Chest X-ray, PA view. Patient: 27 years old, sex M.
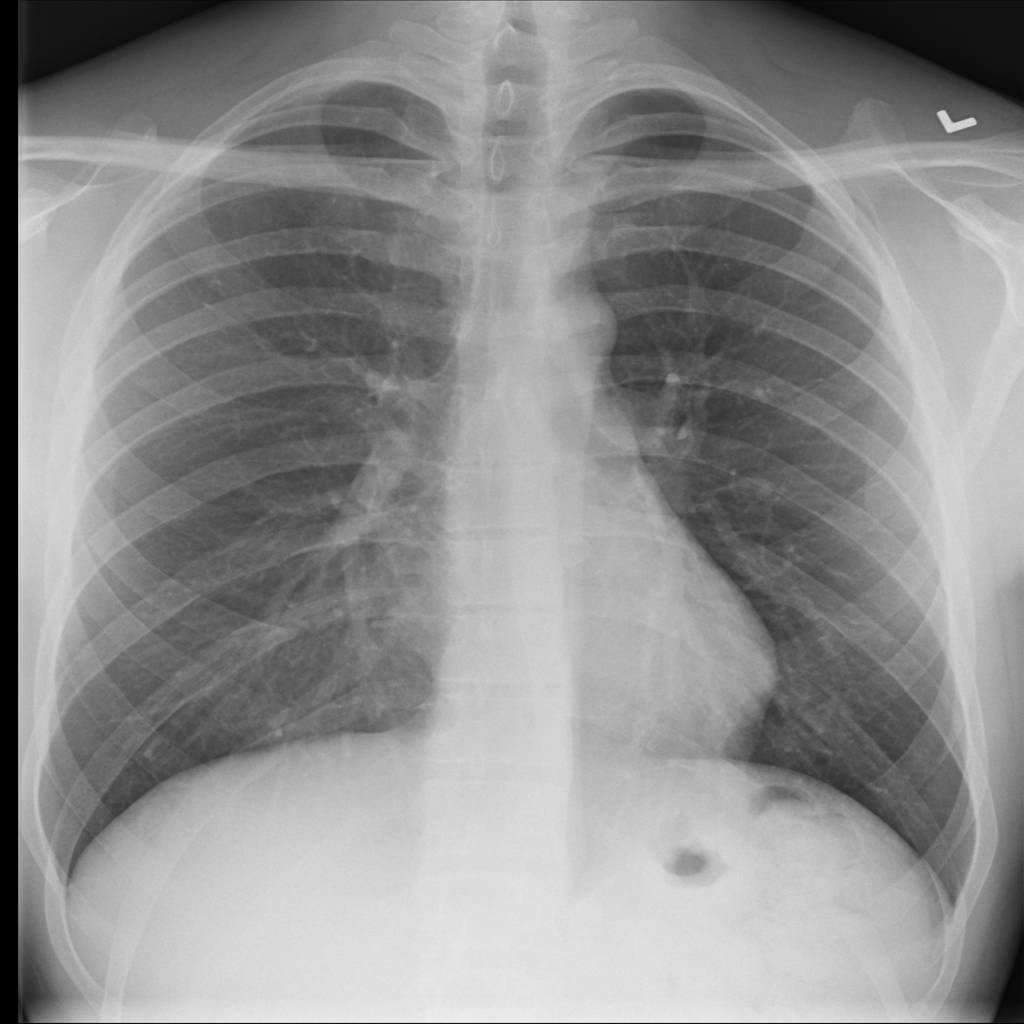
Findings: No Finding